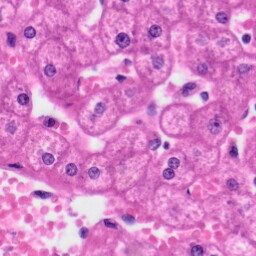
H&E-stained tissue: Liver